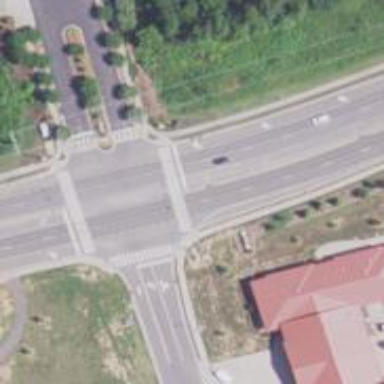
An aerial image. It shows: Marked crossing on footway.